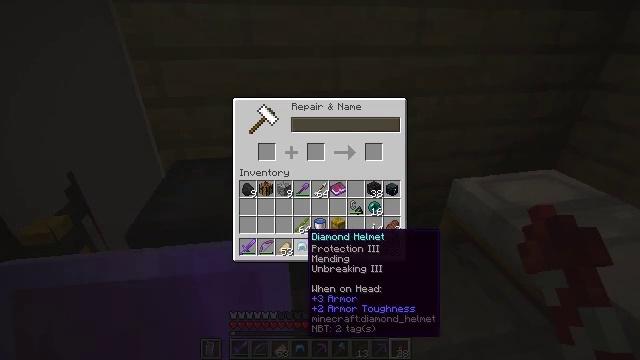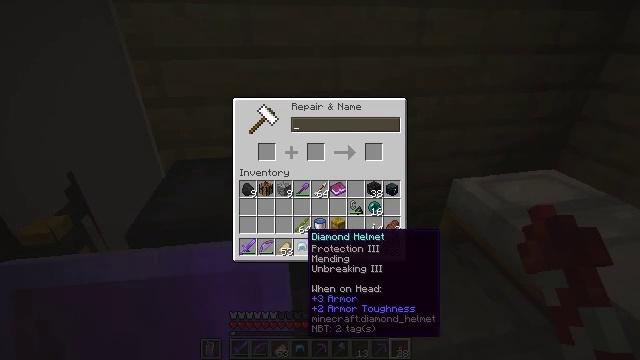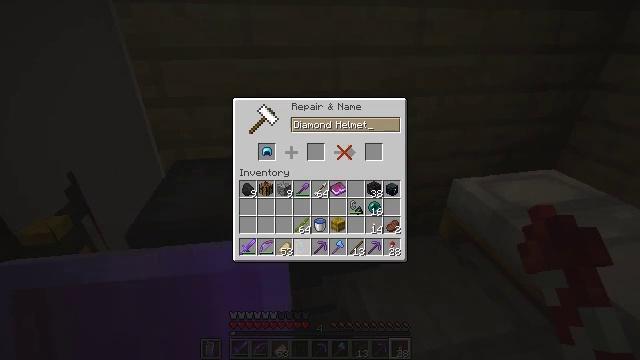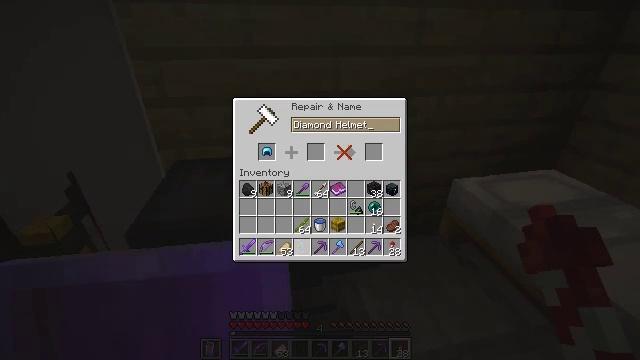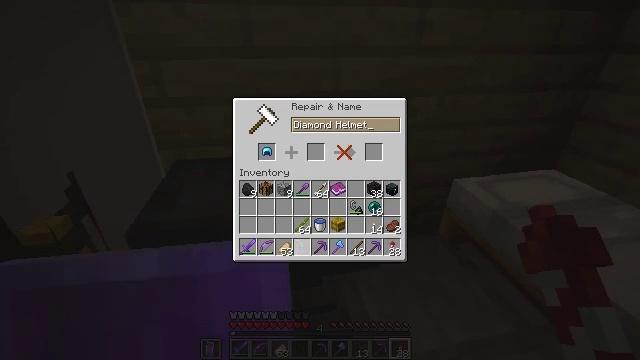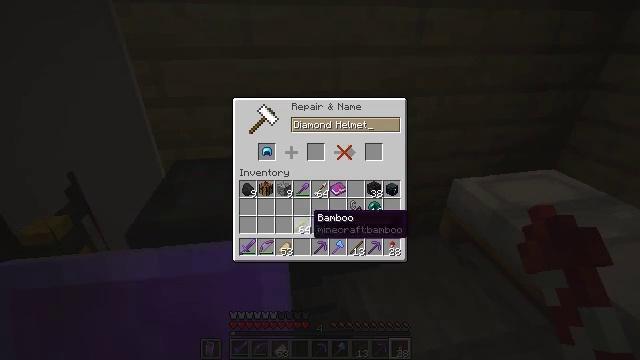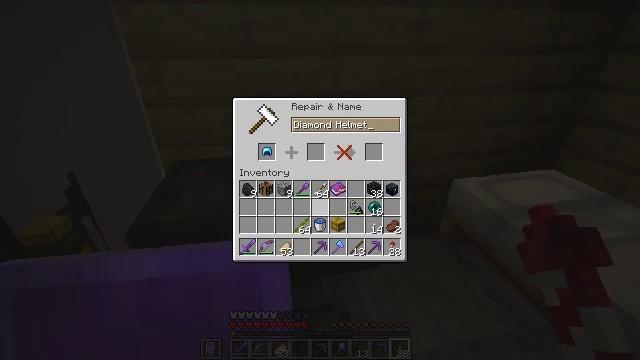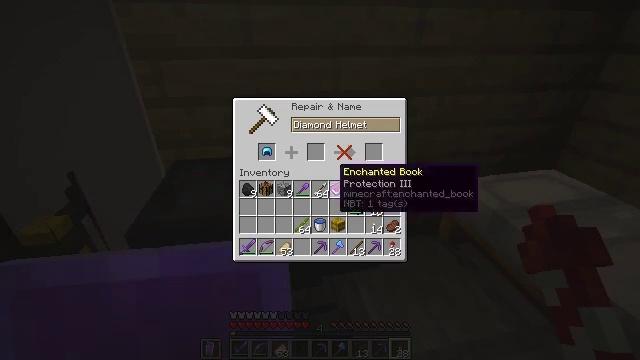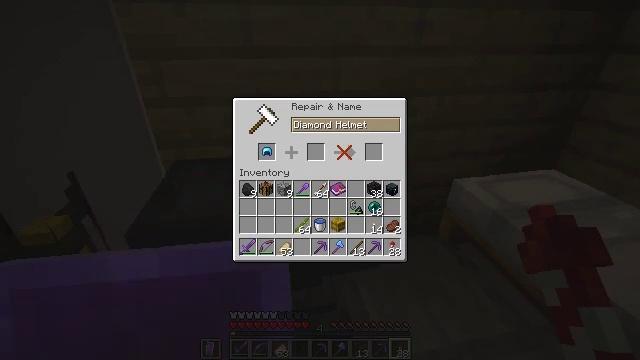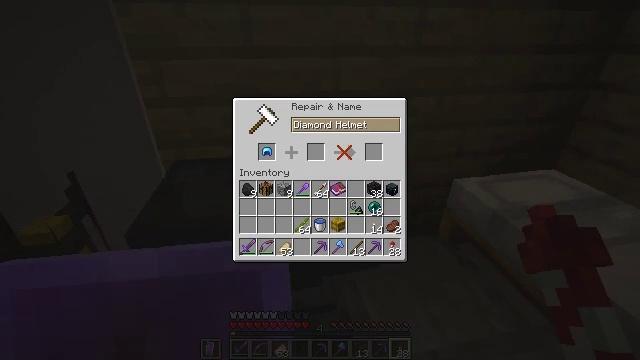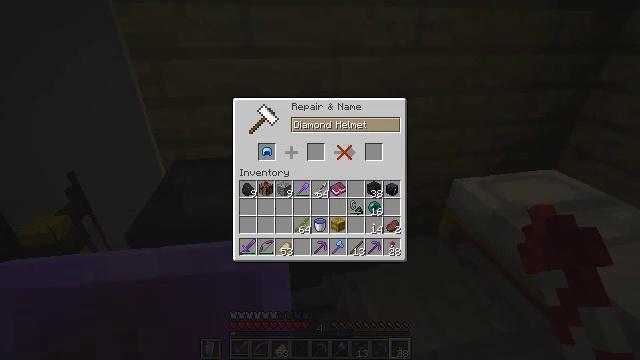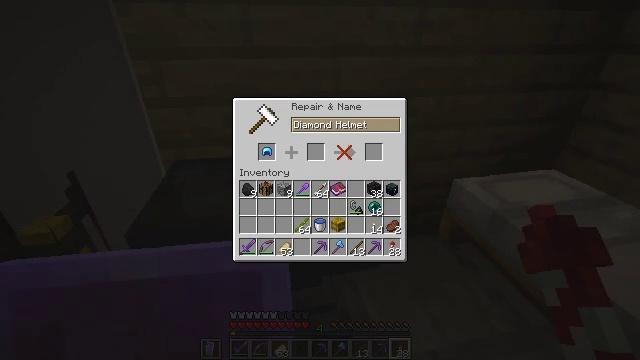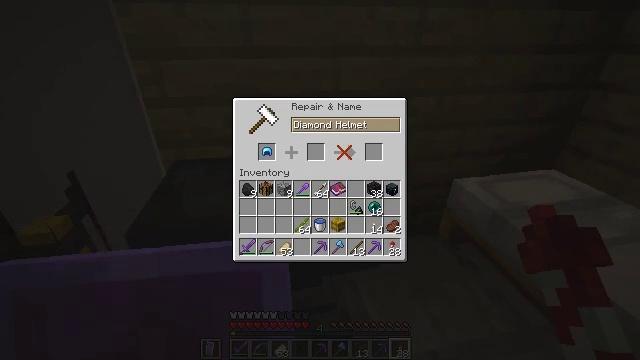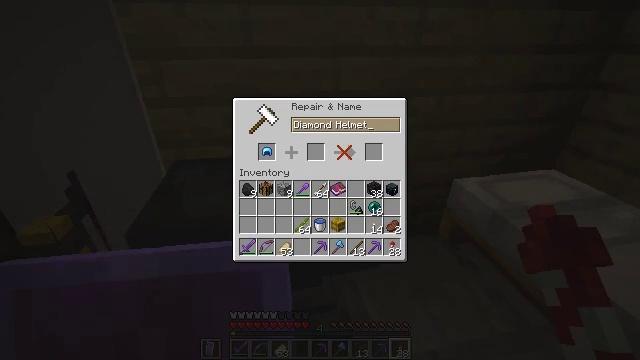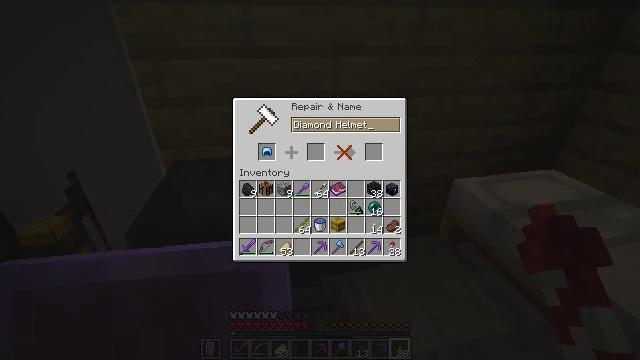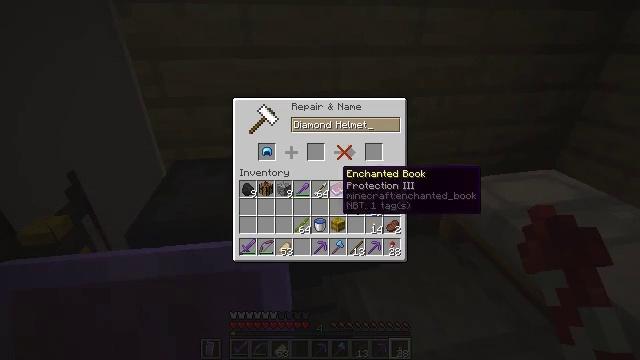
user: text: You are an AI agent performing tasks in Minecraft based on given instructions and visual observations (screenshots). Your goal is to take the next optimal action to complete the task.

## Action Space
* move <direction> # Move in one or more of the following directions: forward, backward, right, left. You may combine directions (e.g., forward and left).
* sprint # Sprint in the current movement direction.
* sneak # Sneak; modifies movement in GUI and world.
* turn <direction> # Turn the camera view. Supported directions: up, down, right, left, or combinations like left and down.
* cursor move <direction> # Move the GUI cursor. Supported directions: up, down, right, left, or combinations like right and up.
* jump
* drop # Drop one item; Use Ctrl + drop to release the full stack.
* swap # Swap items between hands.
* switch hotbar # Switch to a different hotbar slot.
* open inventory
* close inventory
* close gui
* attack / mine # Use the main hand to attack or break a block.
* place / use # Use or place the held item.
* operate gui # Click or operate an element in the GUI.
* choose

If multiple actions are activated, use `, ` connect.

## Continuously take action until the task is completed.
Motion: motion action
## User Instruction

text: Mine the white shulker box.
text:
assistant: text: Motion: sneak
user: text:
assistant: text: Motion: sneak, attack / mine
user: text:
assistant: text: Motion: sneak, attack / mine
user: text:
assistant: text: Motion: sneak, attack / mine
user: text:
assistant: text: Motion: sneak, turn up
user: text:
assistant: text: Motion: sneak, turn right and up
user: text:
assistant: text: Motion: sneak, turn right and up
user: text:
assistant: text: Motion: sneak, turn up
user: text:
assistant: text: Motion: sneak
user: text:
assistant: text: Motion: sneak
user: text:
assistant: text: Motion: sneak
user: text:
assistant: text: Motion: sneak
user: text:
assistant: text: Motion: sneak
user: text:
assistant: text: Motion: sneak
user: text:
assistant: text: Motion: sneak
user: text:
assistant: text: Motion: sneak
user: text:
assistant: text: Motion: sneak
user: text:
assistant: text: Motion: sneak
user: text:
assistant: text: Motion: sneak, attack / mine
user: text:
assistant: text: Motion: sneak, attack / mine
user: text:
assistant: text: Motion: sneak, attack / mine
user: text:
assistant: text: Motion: sneak
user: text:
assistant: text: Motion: sneak
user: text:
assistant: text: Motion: sneak, turn right and up
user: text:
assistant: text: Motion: sneak, turn right and up
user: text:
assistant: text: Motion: sneak, turn up
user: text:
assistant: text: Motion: sneak
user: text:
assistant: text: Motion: sneak
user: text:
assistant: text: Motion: sneak
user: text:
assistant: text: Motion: sneak